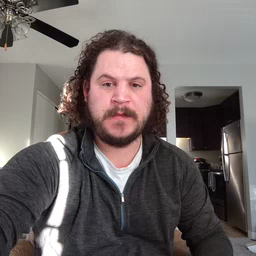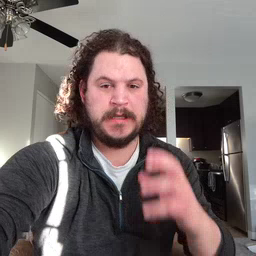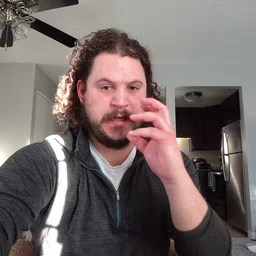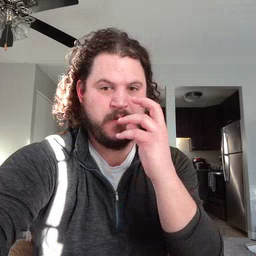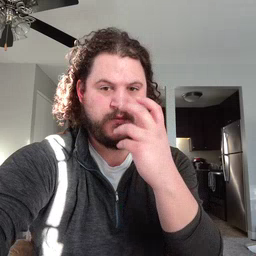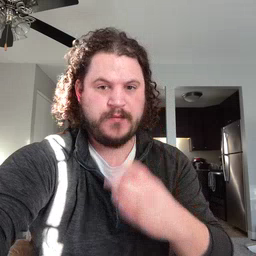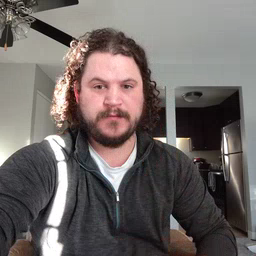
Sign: clown